Question: What type of chart or what properties should I set in ASP.NET 4.0 chart control to get something like this:

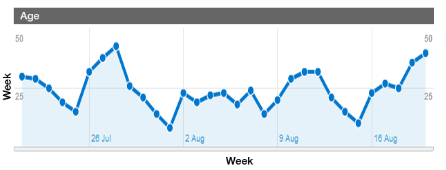
Answer: It is not 100% identical but this is as close as I can get it
'''
<asp:Chart ID="Chart1" runat="server" Height="250px" Width="650px">
<Series>
<asp:Series Name="Series1" BorderColor="0, 119, 204" BorderDashStyle="Dash" BorderWidth="3"
ChartType="Area" Color="230, 242, 250" MarkerColor="0, 119, 204" MarkerStyle="Circle"
XValueType="Date">
</asp:Series>
</Series>
<ChartAreas>
<asp:ChartArea Name="ChartArea1">
<AxisY LineColor="LightGray">
<MajorGrid LineColor="LightGray" />
<MajorTickMark Enabled="False" />
<LabelStyle ForeColor="LightGray" />
</AxisY>
<AxisX Interval="7" IsLabelAutoFit="False" LineColor="LightGray" Title="Week" TitleFont="Microsoft Sans Serif, 8pt, style=Bold"
IsMarginVisible="false">
<MajorGrid LineColor="LightGray" />
<MajorTickMark Enabled="False" />
<LabelStyle ForeColor="85, 162, 215" Format="{0:dd MMM}" />
</AxisX>
</asp:ChartArea>
</ChartAreas>
</asp:Chart>
'''
Some dummy data
'''
Dim random = New Random()
For index = 1 To 50
Chart1.Series("Series1").Points.AddY(random.Next(5, 10))
Next
'''